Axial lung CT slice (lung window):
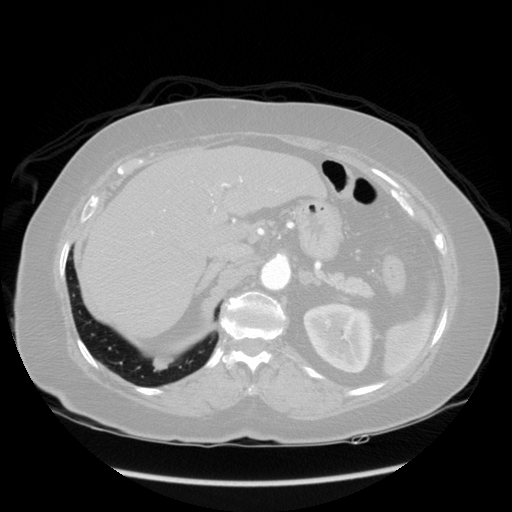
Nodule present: yes
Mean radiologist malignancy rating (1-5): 4.5